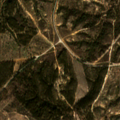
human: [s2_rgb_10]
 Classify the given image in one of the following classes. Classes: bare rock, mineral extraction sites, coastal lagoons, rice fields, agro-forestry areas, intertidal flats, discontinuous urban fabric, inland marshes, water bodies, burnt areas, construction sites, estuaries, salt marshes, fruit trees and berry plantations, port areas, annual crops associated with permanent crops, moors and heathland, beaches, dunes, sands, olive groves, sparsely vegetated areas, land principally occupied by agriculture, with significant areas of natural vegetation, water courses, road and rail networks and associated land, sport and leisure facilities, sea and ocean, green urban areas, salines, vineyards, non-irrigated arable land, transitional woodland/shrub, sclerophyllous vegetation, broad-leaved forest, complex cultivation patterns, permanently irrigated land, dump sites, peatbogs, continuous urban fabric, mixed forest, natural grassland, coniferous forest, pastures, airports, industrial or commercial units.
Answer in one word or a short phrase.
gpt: broad-leaved forest, transitional woodland/shrub